Chest X-ray. View position: PA
Patient age: 30
Patient sex: M
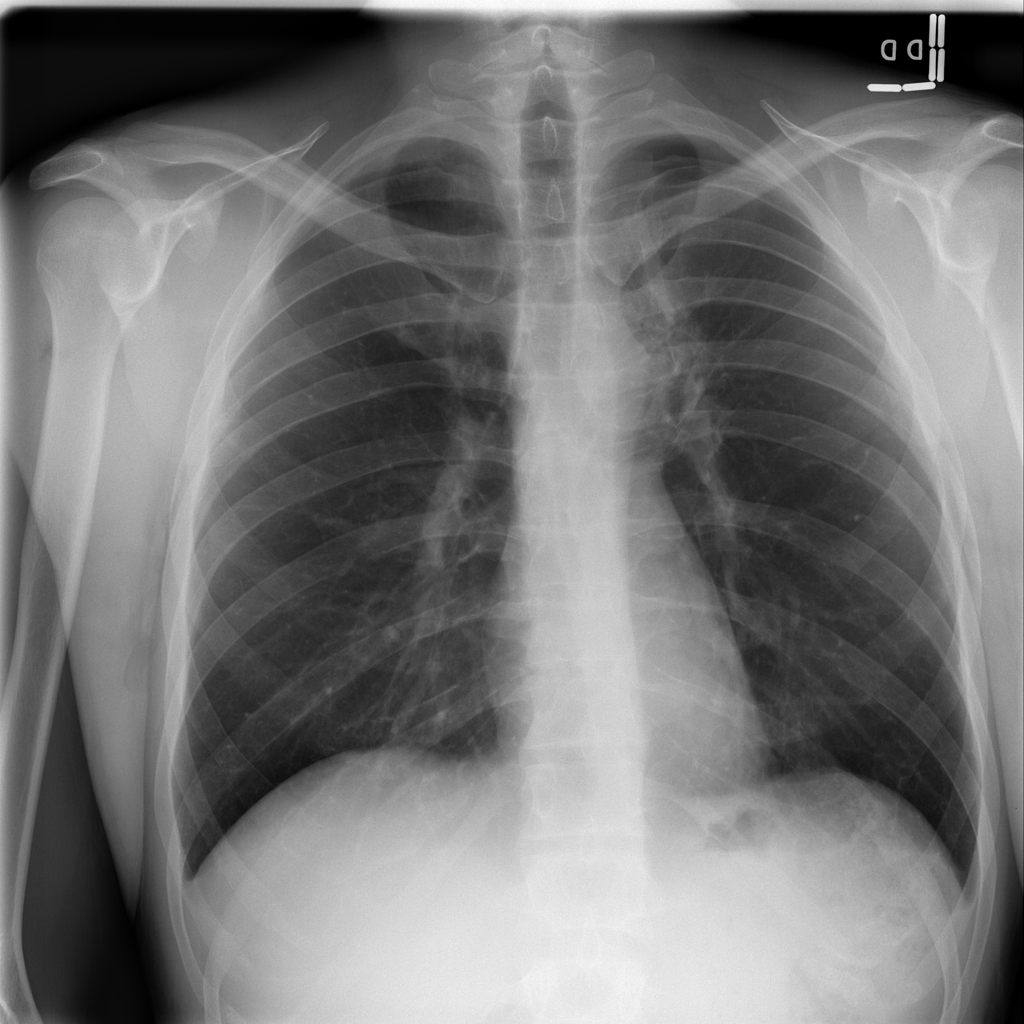
Finding: Pneumothorax